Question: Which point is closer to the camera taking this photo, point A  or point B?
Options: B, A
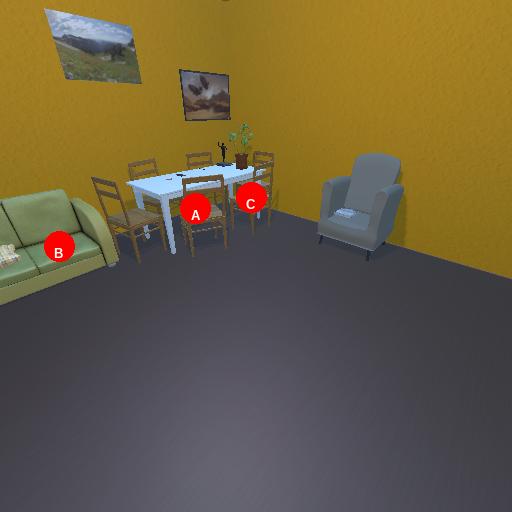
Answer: B